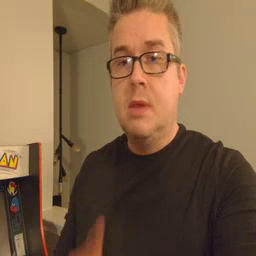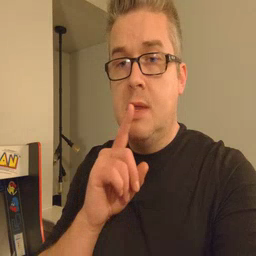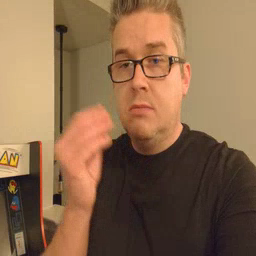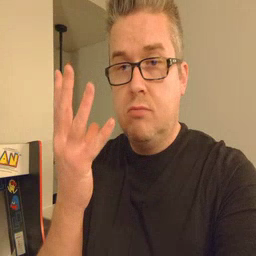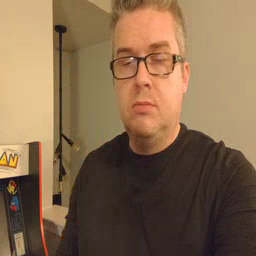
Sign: lamp